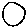
Label: circle